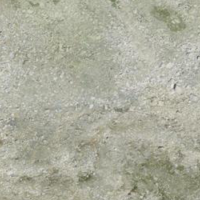
EUNIS habitat code: 48
Species observed at this site:
Cryptogramma crispa